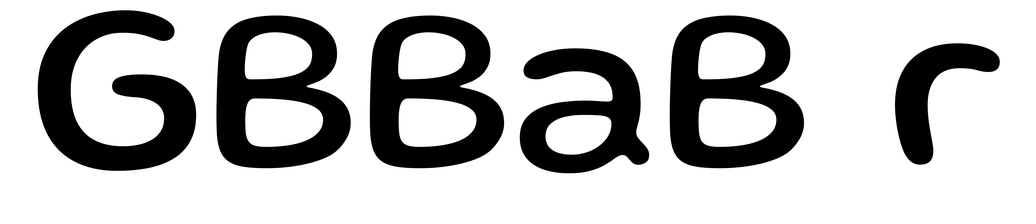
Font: Gluten_Regular